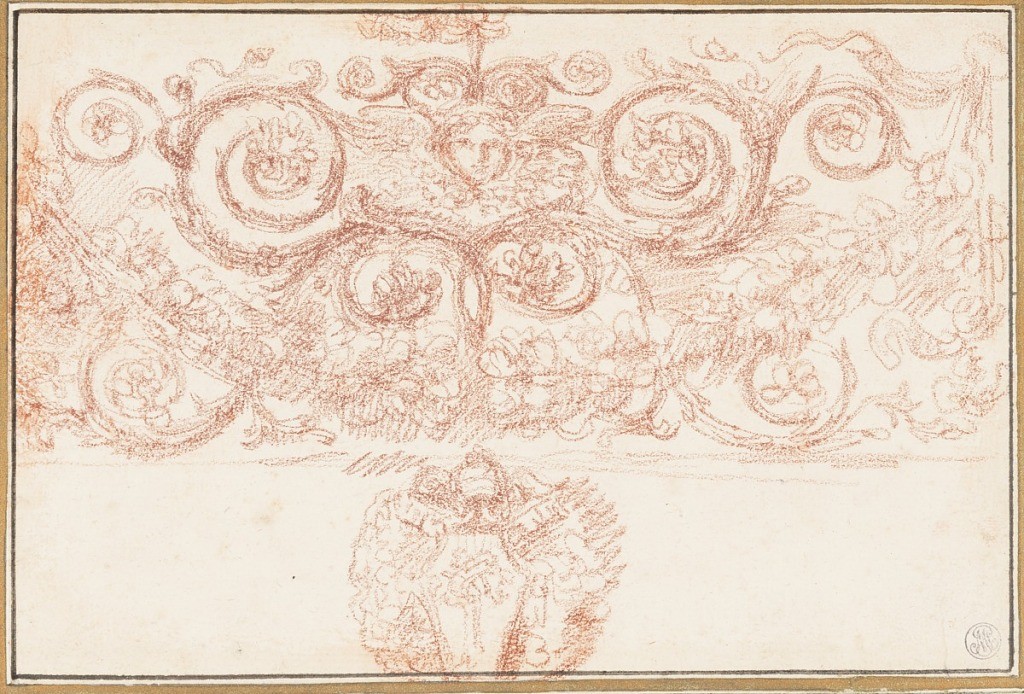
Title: Study for panel of a balustrade
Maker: Jean-Robert Ango, French, active in Rome 1759 –1770, d. 1773
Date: ca. 1759–70
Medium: Red chalk on paper
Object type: Drawing
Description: Study for the panel of a balustrade. Intricate curling motif, with a face at center, above what appears to be a coat of arms.